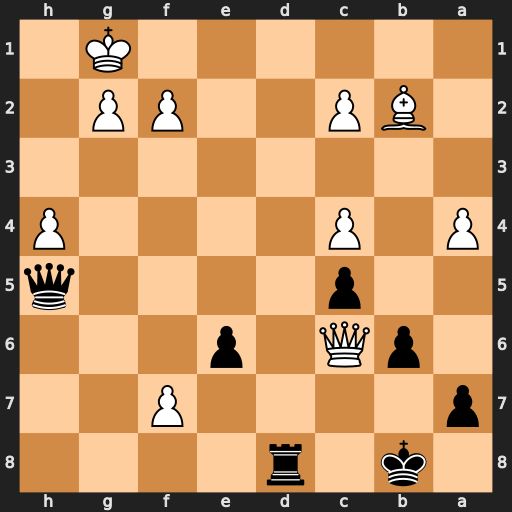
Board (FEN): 1k1r4/p4P2/1pQ1p3/2p4q/P1P4P/8/1BP2PP1/6K1
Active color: b
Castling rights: -
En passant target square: -
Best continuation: Rd1+ Kh2 Qxh4#